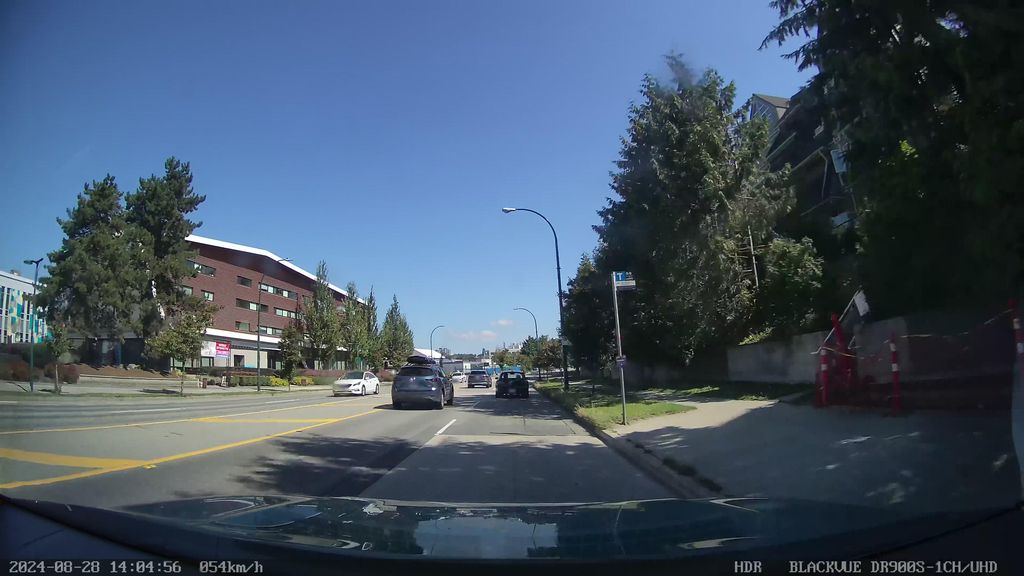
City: vancouver